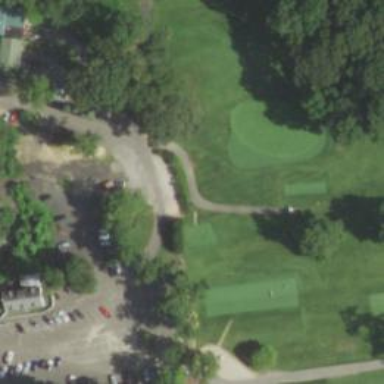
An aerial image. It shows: Service road used as golf cart path.